Question: the goal I'm aiming for is to check all the SELECT element for duplicated values (can't select the same value in 2 SELECTs)
I've done lots of searching but all of it 2 SELECTs not fixable for more
the logic I tried:
> check function(){
declare values array, errorElement array
foreach(select element){
if the selected value exist in the value array(duplicate), add the element to the error element array
else add the value to the value array
}
if no error elements (no duplicated values), remove the error class from all selects
else foreach(select elemnt){
if the select exists in the error element array, set error class
else remove error class
}
} on any select change, call check function
and here the <URL>
'''
function checkSelects()
{
var errorElements = []; var values = [];
$("select").each(function () {
if ($.inArray($(this).val(), values) !== -1) {
errorElements.push($(this).attr('id'));
} else {
values.push($(this).val());
}
});
if (errorElements.length === 0) {
$("select").each(function () {
$(this).removeClass('error');
});
} else {
$("select").each(function () {
if ($.inArray($(this).attr('id'), errorElements) !== -1) {
$(this).addClass('error');
} else {
$(this).removeClass('error');
}
});
}
}
$(function () {
$("select").change(function () {
checkSelects();
});
});
'''
as for functionality it works perfect, setting the error class for one side of the duplicate conflict. but I'd like to make it even more clear and set the error class for both sides
is that going over-board? any pointer how to achieve that?
here's a screen-cap of it

selecting text1 in 2 SELECTs only sets the error class for the later element.
I'd like for both text1s to be shown in red
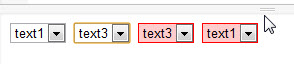
Answer: Simply filter all select boxes with the same value and mark all of them at once.
I've also simplified the code a fair bit by clearing all errors when the check starts.
'''
function checkSelects()
{
var $elements = $('select');
$elements
.removeClass('error')
.each(function () {
var selectedValue = this.value;
$elements
.not(this)
.filter(function() {
return this.value == selectedValue;
})
.addClass('error');
});
}
'''
<URL>